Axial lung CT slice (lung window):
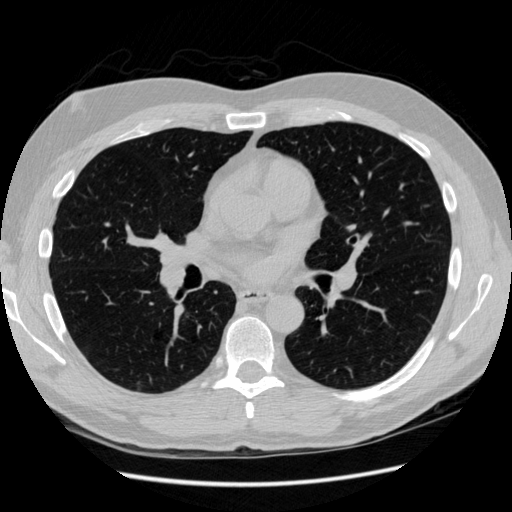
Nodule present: no